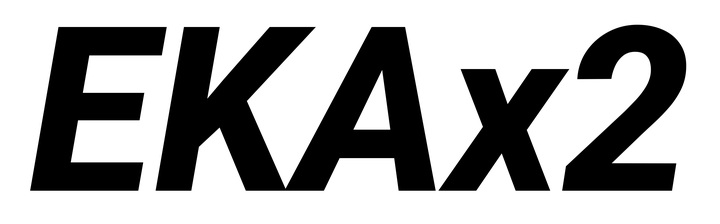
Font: Roboto-Italic_ExtraBold_Italic